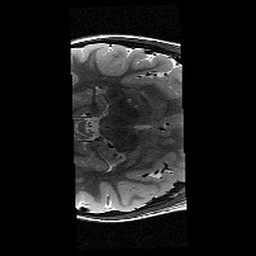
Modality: T2w
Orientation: axial
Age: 10
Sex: male
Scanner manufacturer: siemens
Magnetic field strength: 3 T
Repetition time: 9.23 s
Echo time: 0.067 s